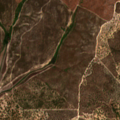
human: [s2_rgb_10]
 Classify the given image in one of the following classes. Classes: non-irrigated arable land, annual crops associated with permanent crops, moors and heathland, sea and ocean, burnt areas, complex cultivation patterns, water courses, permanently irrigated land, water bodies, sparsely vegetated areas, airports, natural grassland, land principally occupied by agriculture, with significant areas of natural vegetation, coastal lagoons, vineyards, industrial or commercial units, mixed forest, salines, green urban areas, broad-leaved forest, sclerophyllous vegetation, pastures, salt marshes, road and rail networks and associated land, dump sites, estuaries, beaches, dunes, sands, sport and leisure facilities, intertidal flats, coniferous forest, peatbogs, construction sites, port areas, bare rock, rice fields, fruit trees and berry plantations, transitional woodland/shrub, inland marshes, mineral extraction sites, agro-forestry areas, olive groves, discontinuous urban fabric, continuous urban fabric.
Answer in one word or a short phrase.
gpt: olive groves, broad-leaved forest, transitional woodland/shrub